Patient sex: M
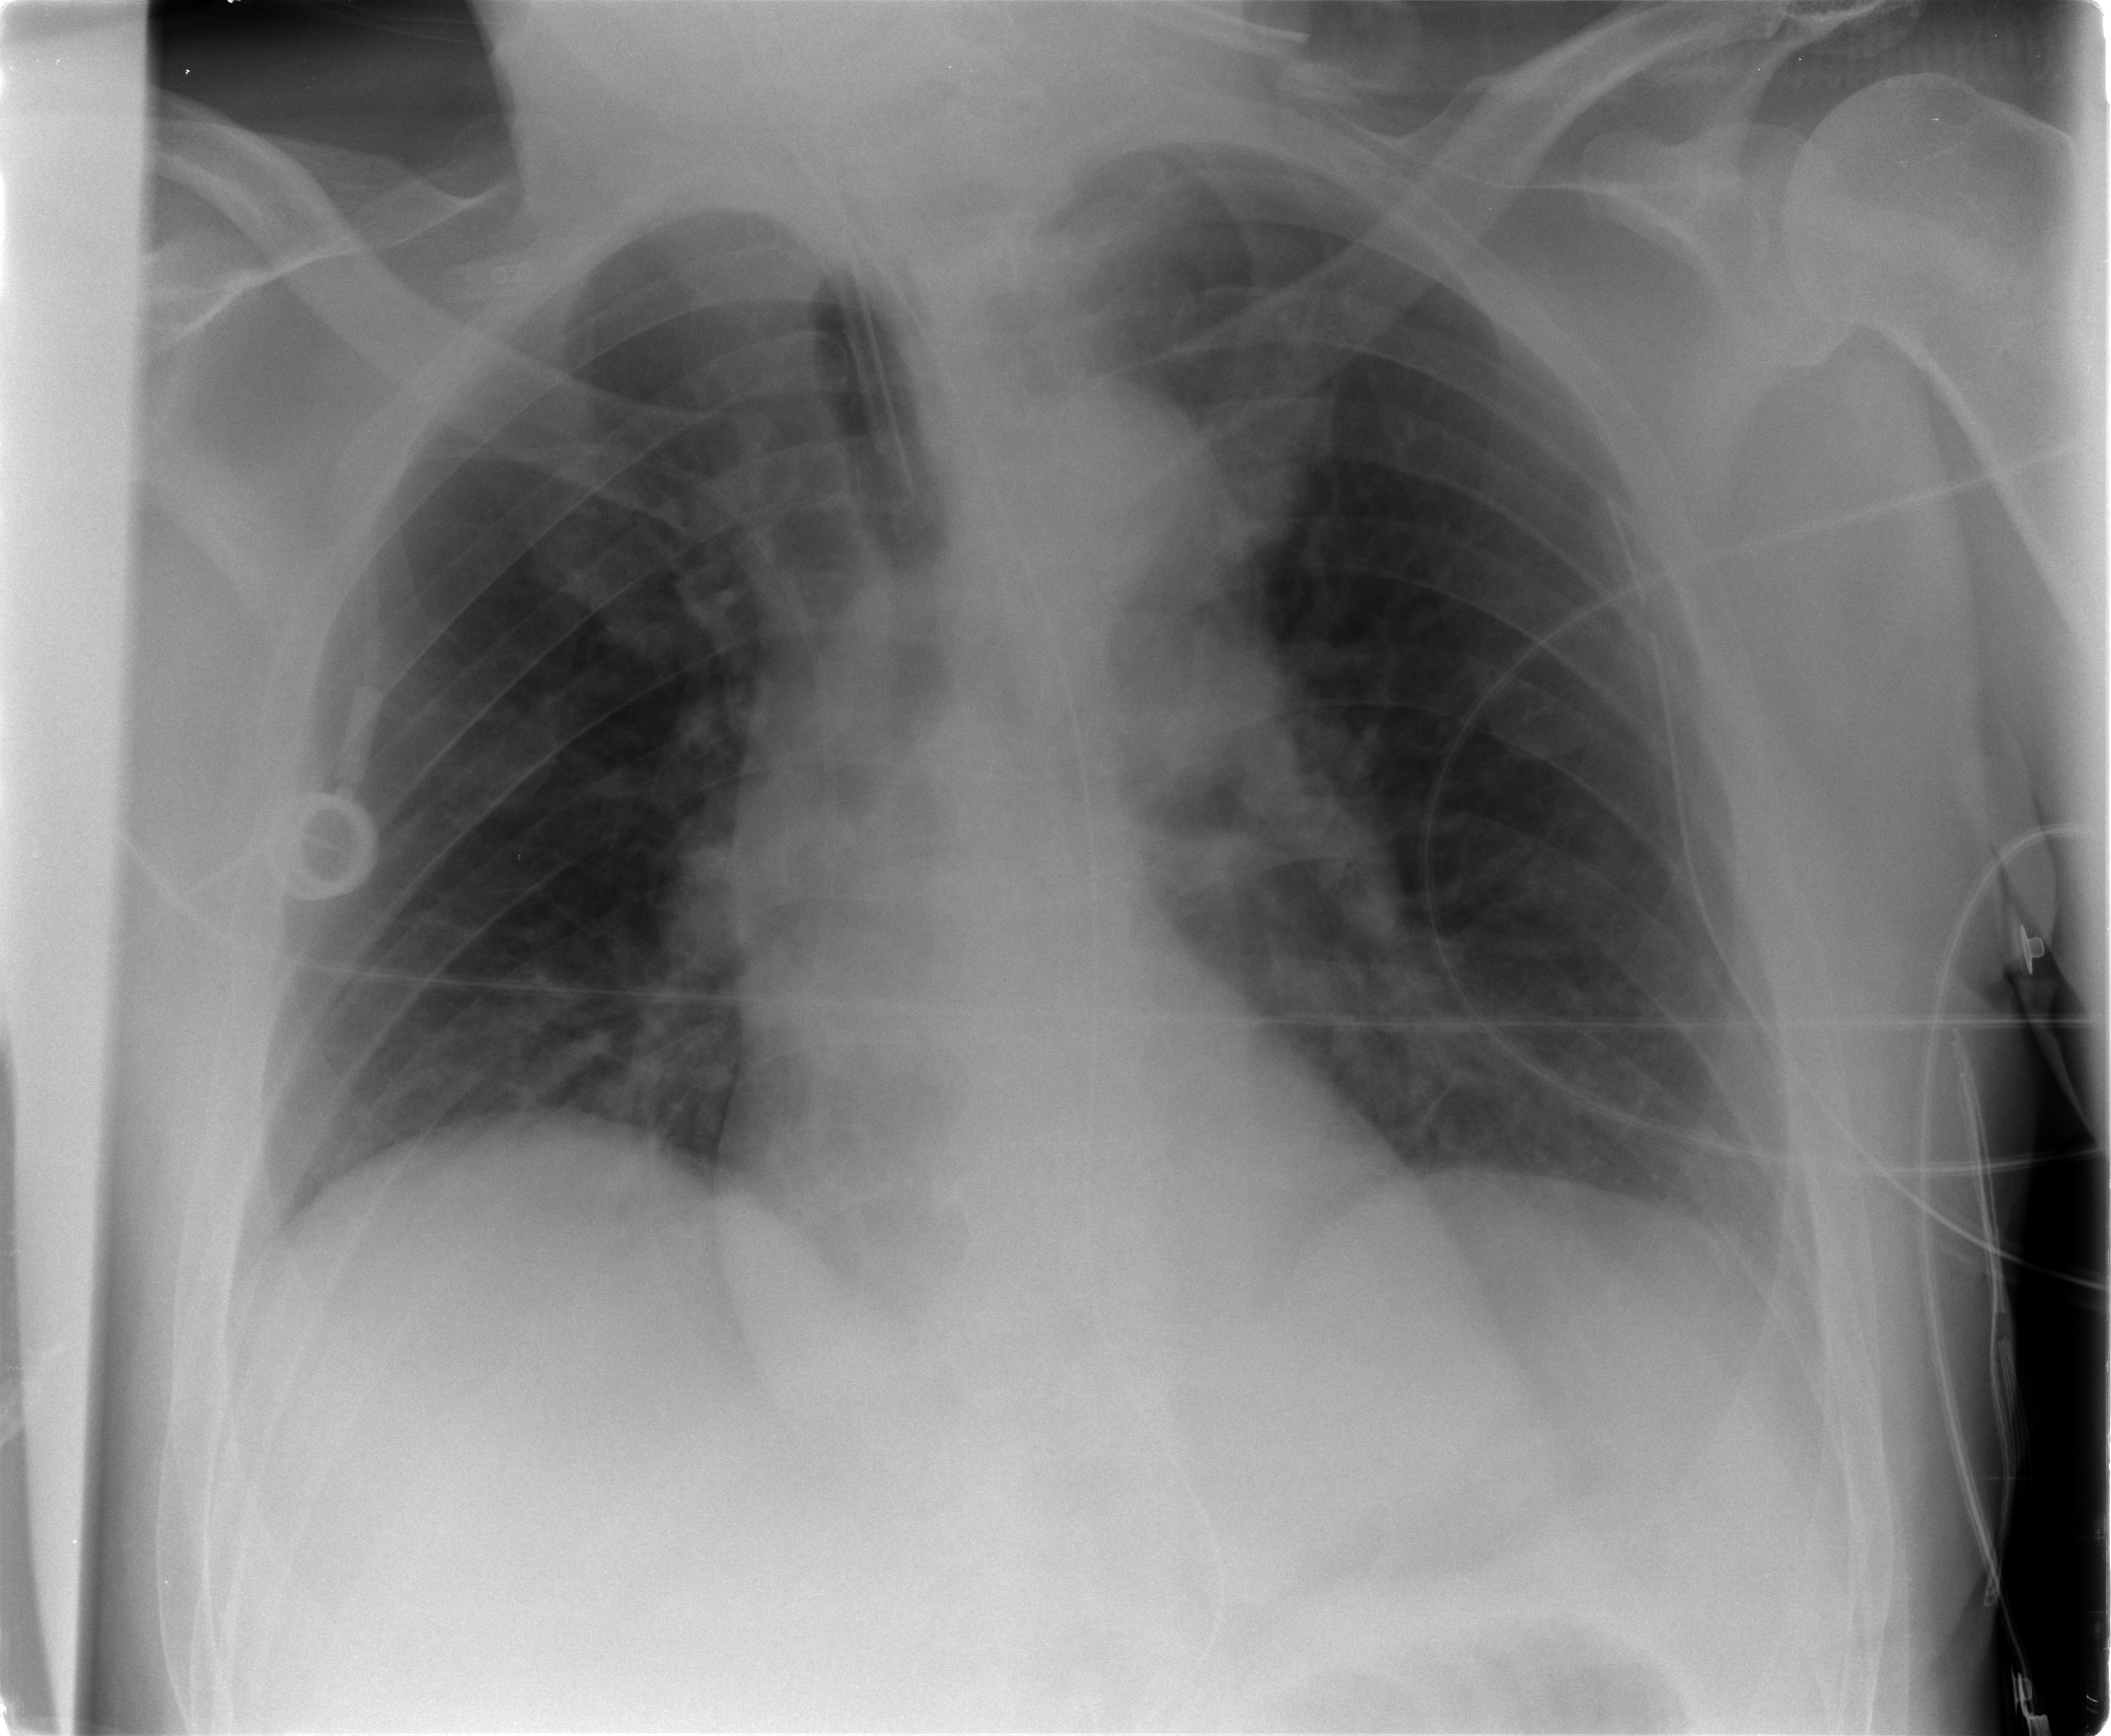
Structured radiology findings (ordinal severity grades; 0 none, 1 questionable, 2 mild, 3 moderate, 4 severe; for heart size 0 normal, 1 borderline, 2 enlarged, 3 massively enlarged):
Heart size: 0
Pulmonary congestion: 2
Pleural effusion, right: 0
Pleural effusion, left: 0
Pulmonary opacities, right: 0
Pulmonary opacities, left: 1
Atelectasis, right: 2
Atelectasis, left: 2